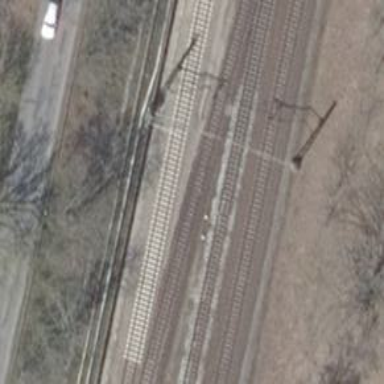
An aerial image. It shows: Railway track with contact line for electrification.